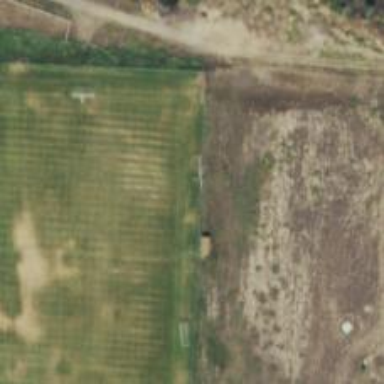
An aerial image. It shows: Soccer pitch for leisure land activities.